Interaction volume radius: 5 \u00c5
Interaction volume height: 35 \u00c5
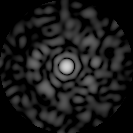
Disorder parameter: 0.8204